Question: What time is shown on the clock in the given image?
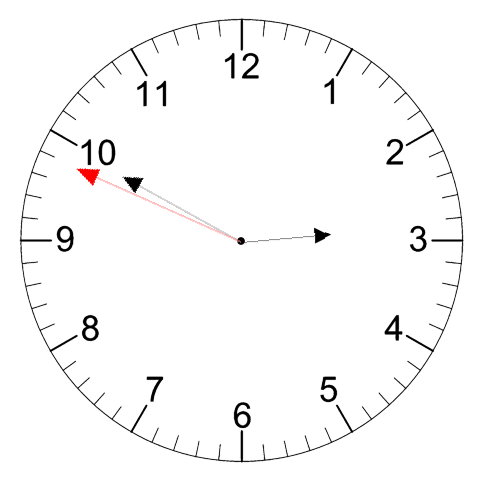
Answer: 02:49:49